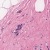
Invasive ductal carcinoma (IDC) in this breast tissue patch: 0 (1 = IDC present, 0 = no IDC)